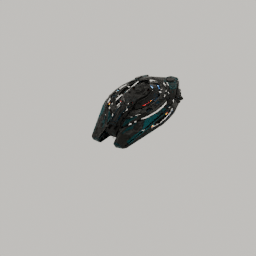
Label: mechanical